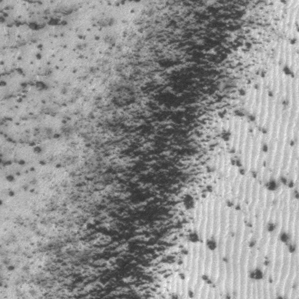
Label: frost